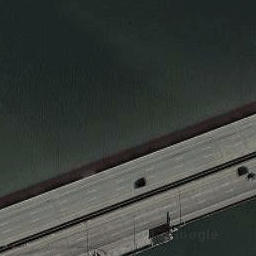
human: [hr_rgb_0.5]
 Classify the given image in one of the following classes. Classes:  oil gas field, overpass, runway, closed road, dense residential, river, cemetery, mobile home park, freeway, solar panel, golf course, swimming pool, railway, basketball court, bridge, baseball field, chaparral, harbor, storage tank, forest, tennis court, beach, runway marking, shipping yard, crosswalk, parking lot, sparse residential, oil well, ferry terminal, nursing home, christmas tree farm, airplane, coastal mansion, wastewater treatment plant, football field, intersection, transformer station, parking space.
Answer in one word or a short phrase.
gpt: bridge